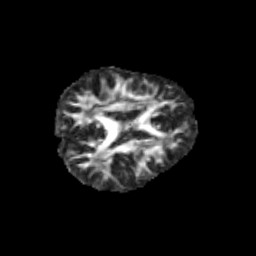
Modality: FA
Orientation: axial
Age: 10
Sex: female
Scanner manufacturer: siemens
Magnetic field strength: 3 T
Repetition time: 3.8 s
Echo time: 0.07 s